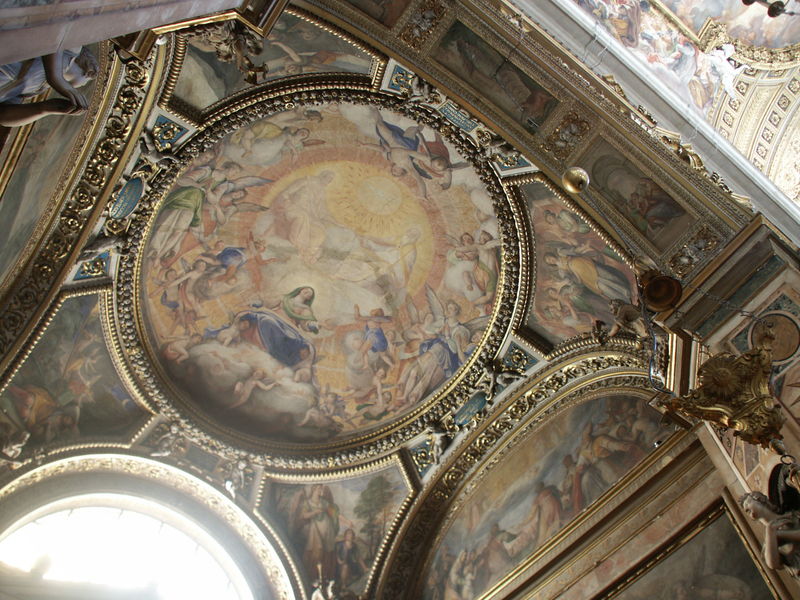
Titel: Ausstattung der dritten Kapelle auf der Südseite in Il Gesù in Rom
Künstler: Federico Zuccari
Standort: Rom, Il Gesù (EU - I - Latium)
Schlagwörter: fenster, kirche, gold, decke, bogen, kuppel, wandmalerei, stuck, deckengemälde, fresko, maria, fresco, freske, fraske